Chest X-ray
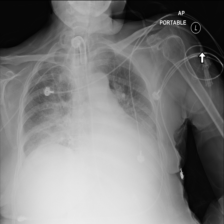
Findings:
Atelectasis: negative
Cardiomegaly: negative
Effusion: negative
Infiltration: negative
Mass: negative
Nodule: negative
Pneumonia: negative
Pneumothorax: negative
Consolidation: positive
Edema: negative
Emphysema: negative
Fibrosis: negative
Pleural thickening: negative
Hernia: negative